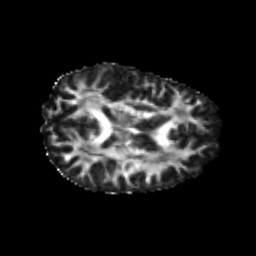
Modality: FA
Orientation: axial
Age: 22
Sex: male
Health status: healthy
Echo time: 0.074 s